Field crop: tomato
Growth stage: 1
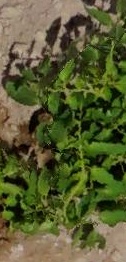
Species: tomato